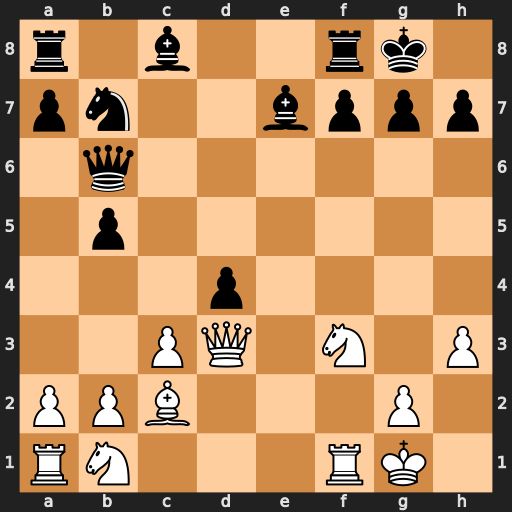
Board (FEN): r1b2rk1/pn2bppp/1q6/1p6/3p4/2PQ1N1P/PPB3P1/RN3RK1
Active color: w
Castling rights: -
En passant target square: -
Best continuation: Qxh7#